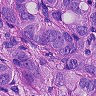
Metastatic tissue present: yes